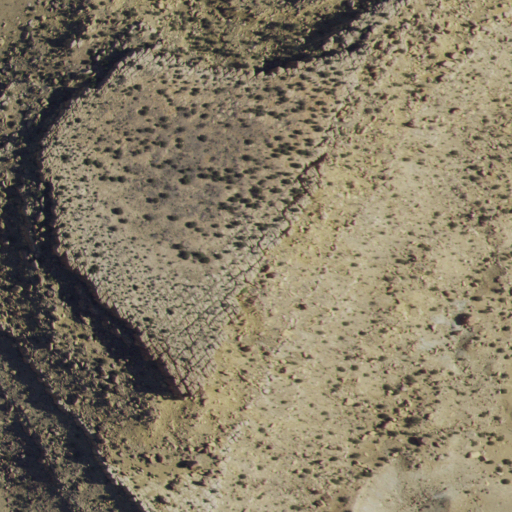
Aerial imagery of mountain in New Mexico named Plate Mesa containing only shrub